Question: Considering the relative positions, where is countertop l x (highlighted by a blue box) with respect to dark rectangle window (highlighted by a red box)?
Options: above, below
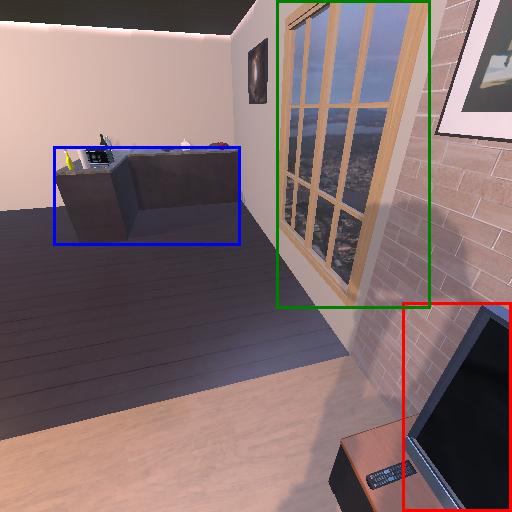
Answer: above